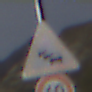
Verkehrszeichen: Stau
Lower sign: Geschwindigkeit40
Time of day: MorningAfternoon
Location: Outdoor (Nature)
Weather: PartlyCloudy
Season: NotSpecified
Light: Natural